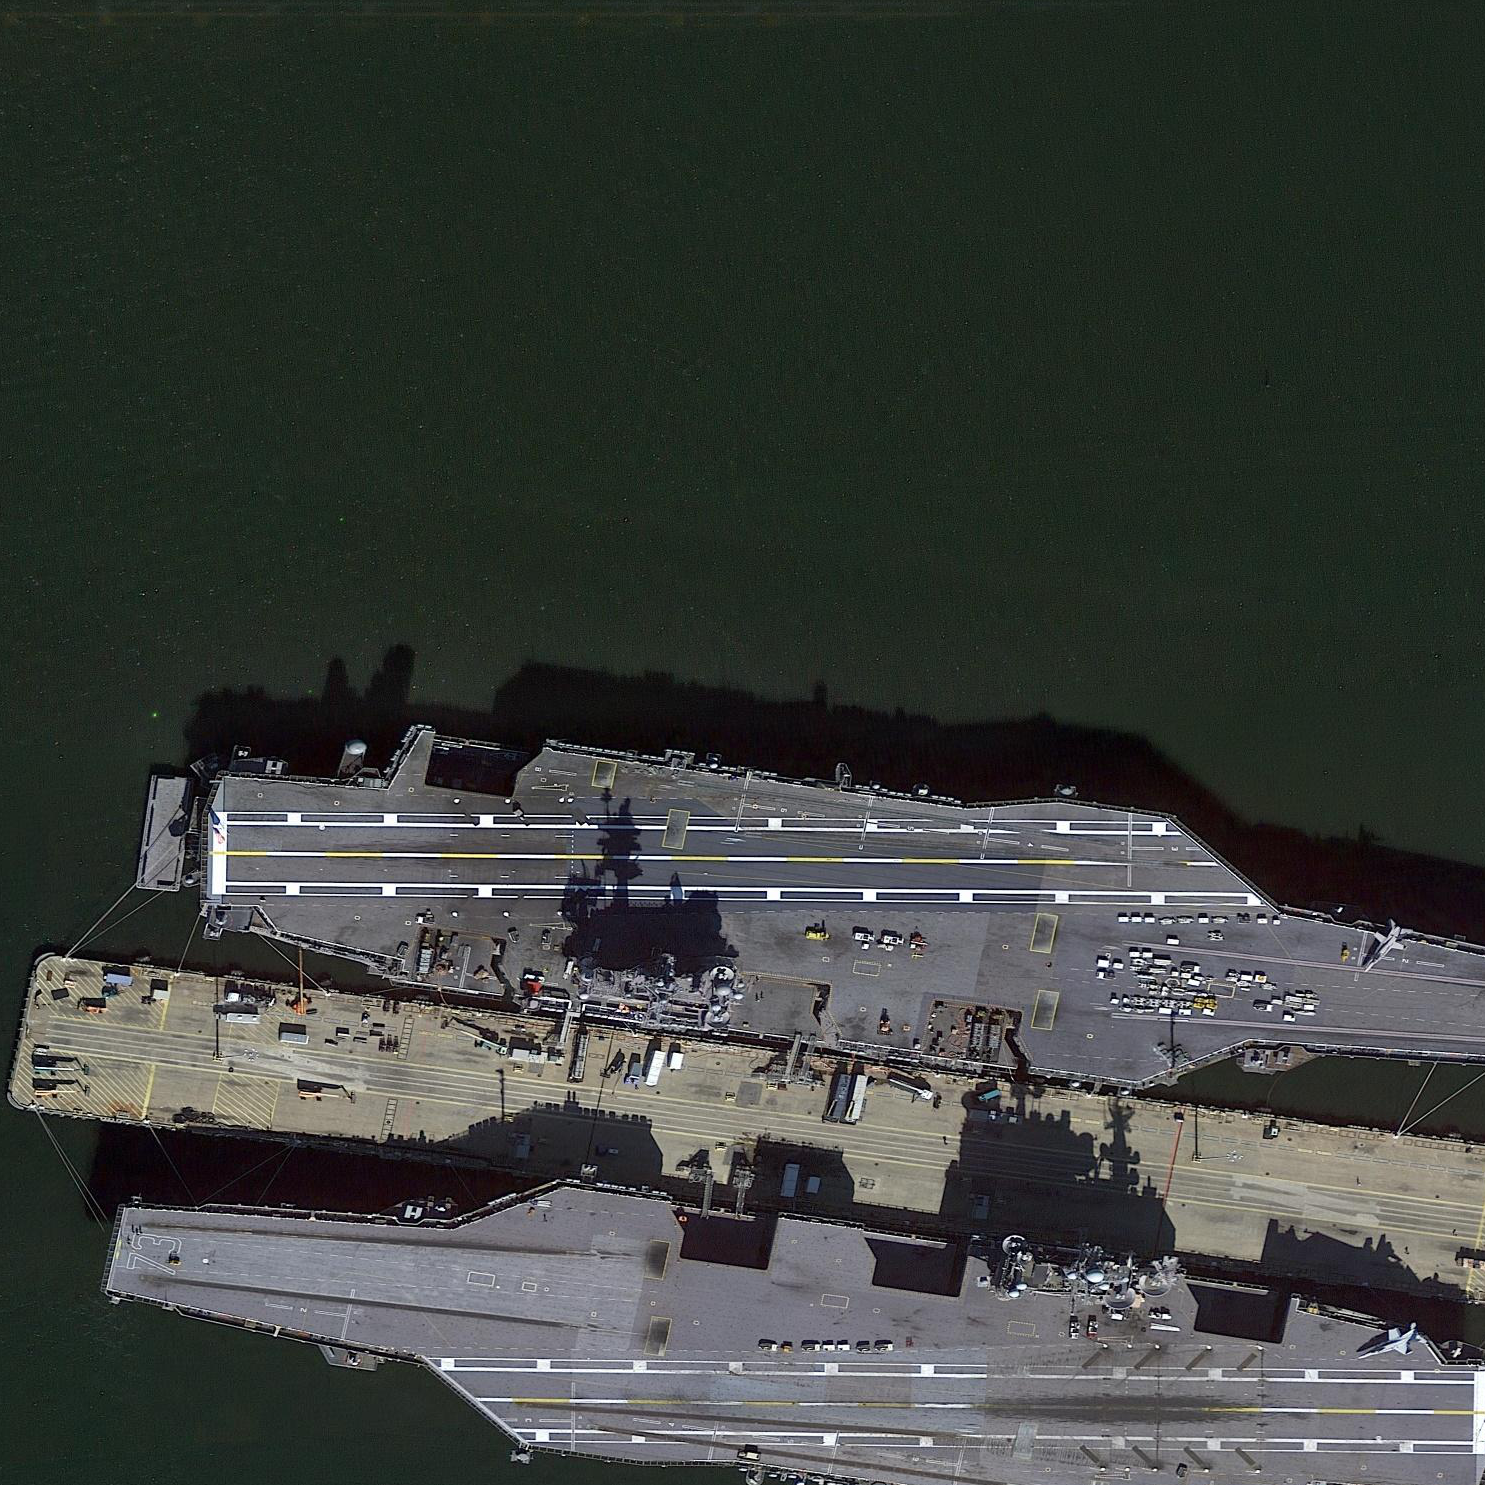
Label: aircraft_carrier